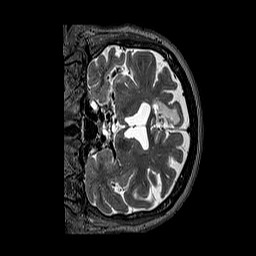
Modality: T2w
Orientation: coronal
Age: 76
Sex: female
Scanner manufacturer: siemens
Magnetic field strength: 3 T
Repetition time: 3.2 s
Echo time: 0.567 s